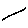
Label: line